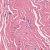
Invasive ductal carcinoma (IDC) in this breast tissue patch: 0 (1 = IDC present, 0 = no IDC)